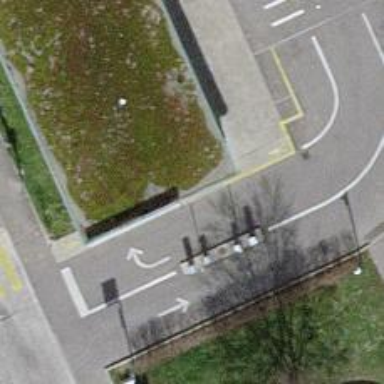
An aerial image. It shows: Lift gate barrier.